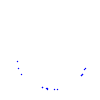
Particle: kaon